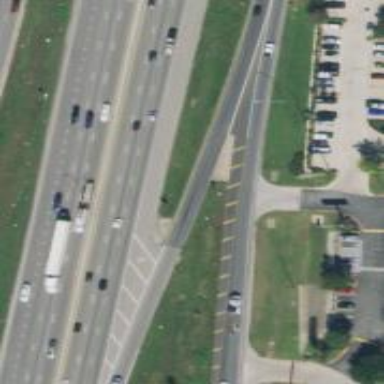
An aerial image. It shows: Secondary road with asphalt surface and frontage road.